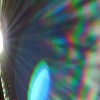
Label: sunburn